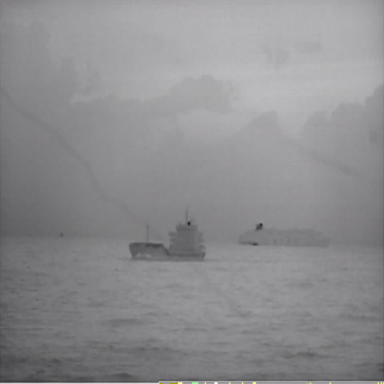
There are two objects shown in the infrared image, including a liner, and a fishing_boat.